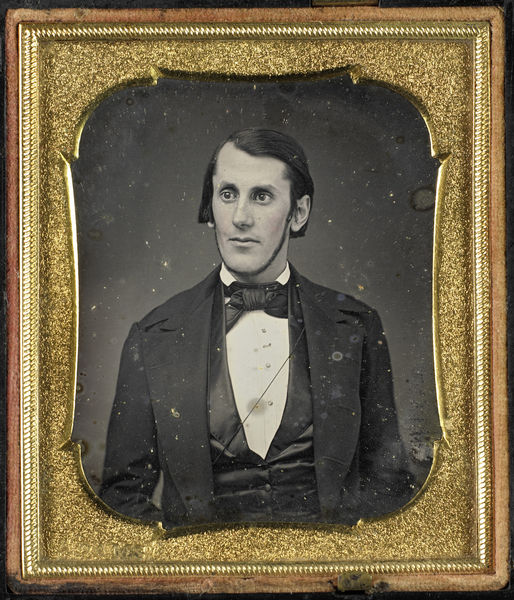
Titel: Portret van man
Künstler: Adams
Standort: Amsterdam
Institution: Rijksmuseum
Schlagwörter: mann, weiß, braun, frisur, grau, haar, mund, nase, ohr, schwarz, blick, rot, alt, anzug, bart, hemd, jacke, augen, gesicht, kragen, rahmen, bild, portrait, porträt, gold, haare, frontal, scheitel, krawatte, seitenscheitel, knöpfe, fliege, weste, foto, fotografie, schwarz weiß, fleck, flecken, wulst, nade, geheimratsecke, 1920, schemisett